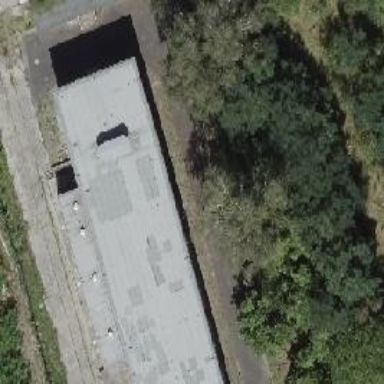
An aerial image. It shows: Railway building.